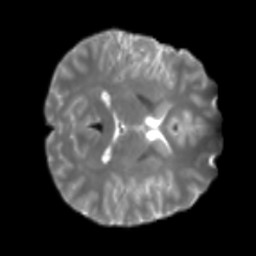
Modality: T2w
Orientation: axial
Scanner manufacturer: siemens
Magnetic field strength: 3 T
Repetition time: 4 s
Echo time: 0.0594 s